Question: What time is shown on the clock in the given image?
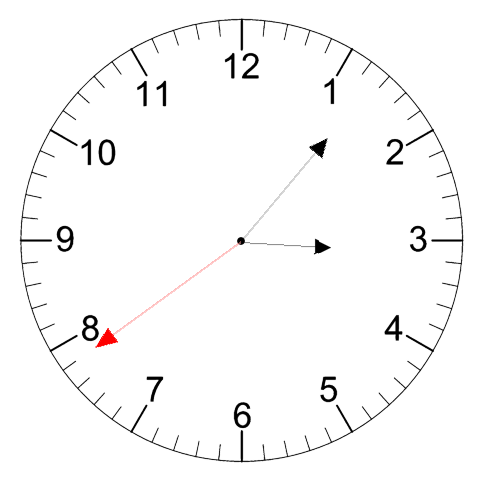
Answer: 03:06:39